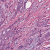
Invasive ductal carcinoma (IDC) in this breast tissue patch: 1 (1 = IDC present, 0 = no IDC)